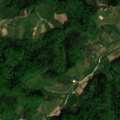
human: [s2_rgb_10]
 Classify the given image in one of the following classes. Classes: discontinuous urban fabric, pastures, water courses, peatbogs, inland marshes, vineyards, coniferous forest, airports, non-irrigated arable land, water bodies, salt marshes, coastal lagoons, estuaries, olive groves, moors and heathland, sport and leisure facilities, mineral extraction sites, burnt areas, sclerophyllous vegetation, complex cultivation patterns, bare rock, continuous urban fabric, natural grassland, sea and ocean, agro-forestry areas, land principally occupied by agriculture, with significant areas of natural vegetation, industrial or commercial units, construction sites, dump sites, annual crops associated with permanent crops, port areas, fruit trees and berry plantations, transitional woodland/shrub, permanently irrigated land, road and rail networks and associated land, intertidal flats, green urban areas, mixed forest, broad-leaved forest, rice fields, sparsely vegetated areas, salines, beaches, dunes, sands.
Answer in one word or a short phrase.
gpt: pastures, complex cultivation patterns, land principally occupied by agriculture, with significant areas of natural vegetation, mixed forest